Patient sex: M
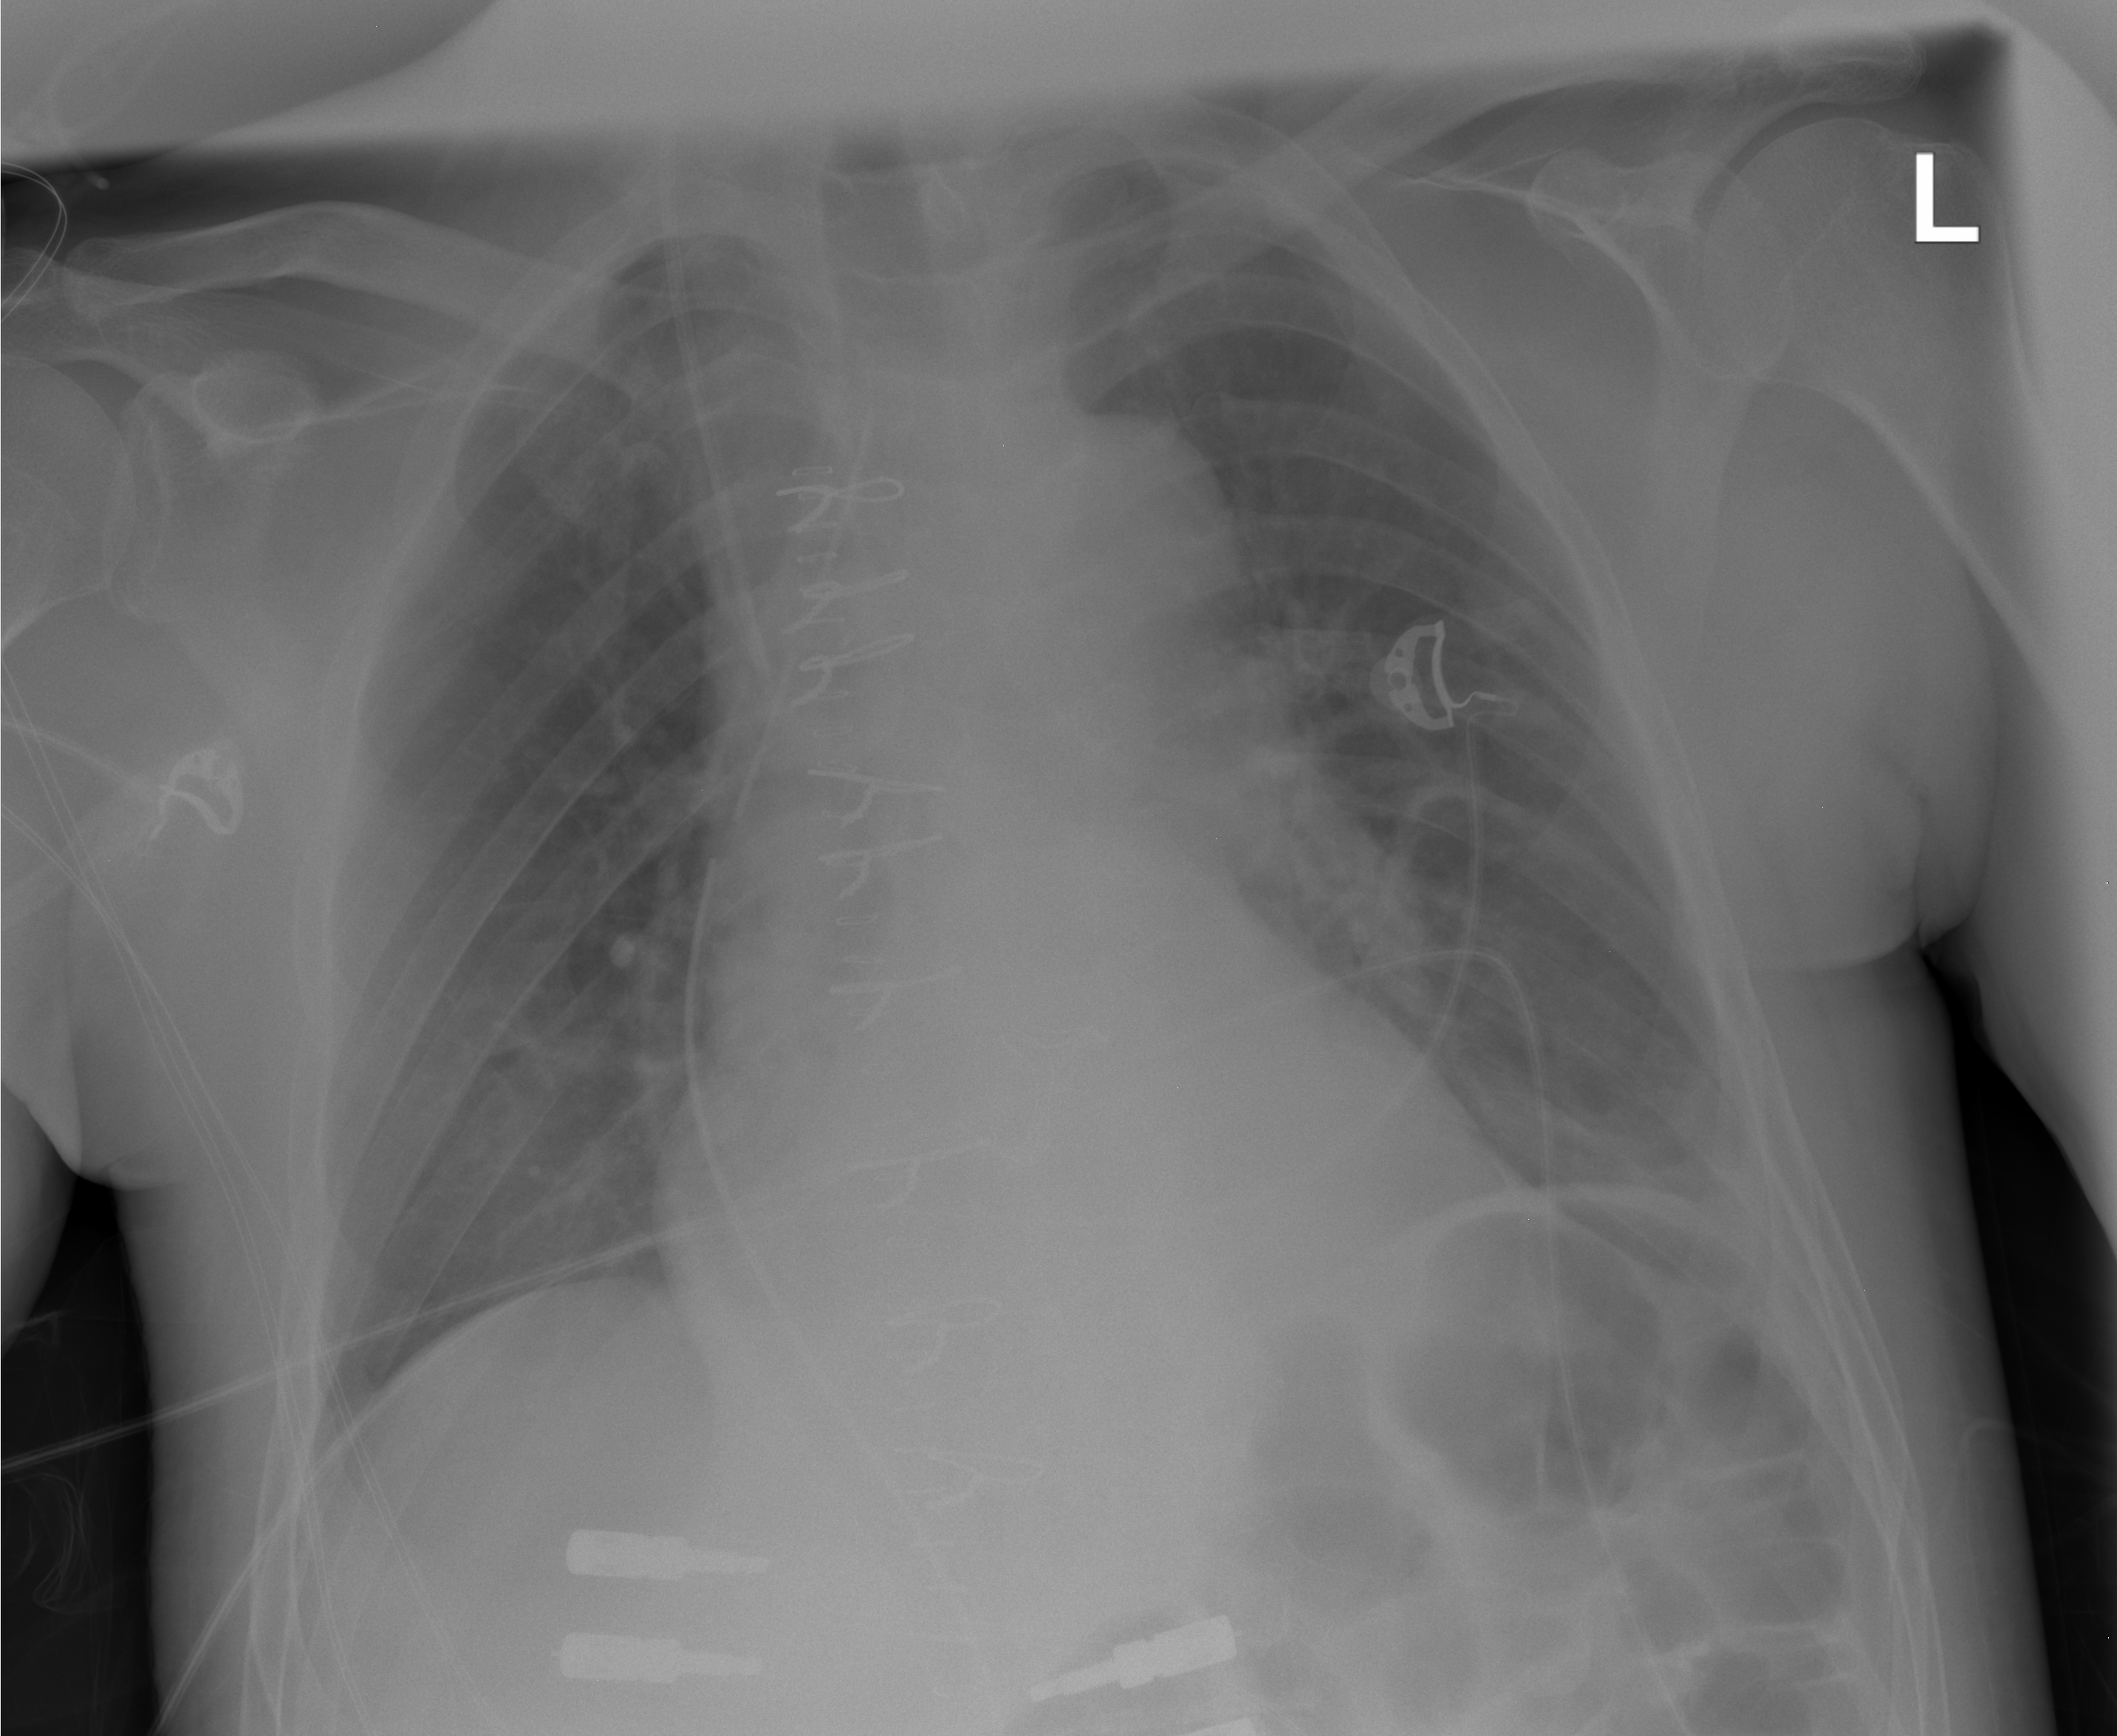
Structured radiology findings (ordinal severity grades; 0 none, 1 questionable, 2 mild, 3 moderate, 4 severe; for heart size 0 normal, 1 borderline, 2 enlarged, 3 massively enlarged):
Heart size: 0
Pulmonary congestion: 0
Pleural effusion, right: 0
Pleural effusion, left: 0
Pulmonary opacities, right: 0
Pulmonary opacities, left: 0
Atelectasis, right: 0
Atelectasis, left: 2